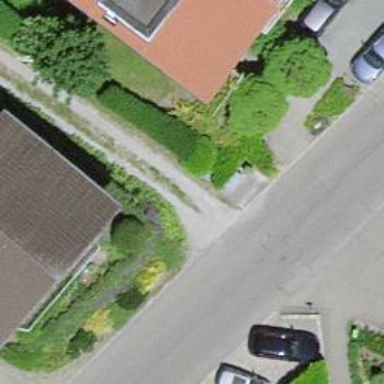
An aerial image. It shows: Driveway leading to service road.